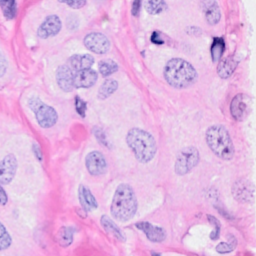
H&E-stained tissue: Breast